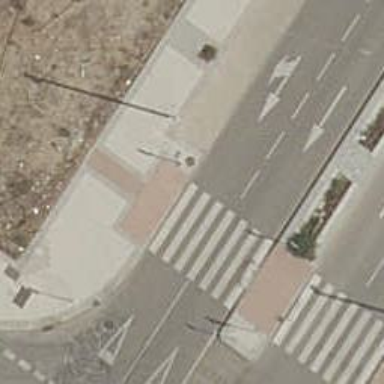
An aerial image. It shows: Uncontrolled zebra crossing on the road.